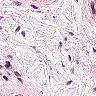
Metastatic tissue present: no